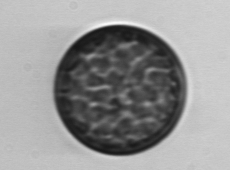
Label: Coscinodiscus